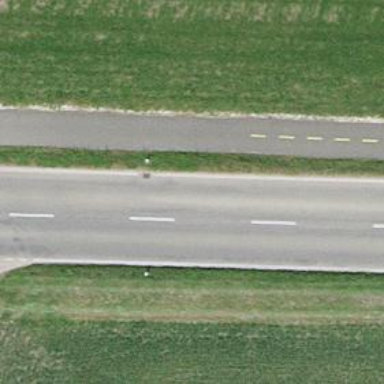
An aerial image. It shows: Secondary road with cycle track on the right side.